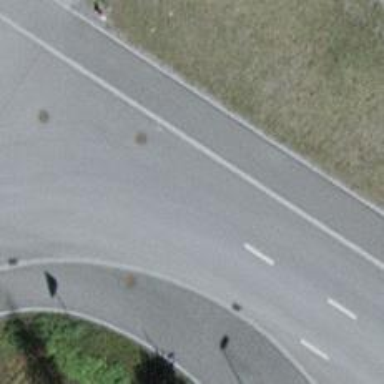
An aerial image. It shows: Unclassified road with asphalt surface.